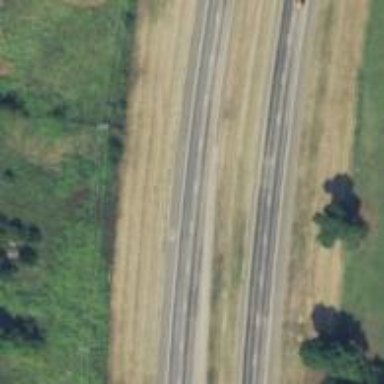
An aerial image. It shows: Expressway with asphalt surface classified as trunk highway.